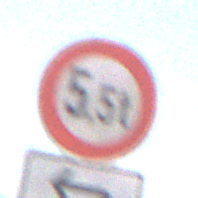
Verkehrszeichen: TatsaechlicheMasse
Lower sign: RichtungsangabeDurchPfeile2
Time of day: SunriseSunset
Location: Outdoor (Nature)
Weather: PartlyCloudy
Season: NotSpecified
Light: Natural